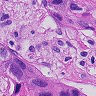
Metastatic tissue present: yes